Interaction volume radius: 5 \u00c5
Interaction volume height: 15 \u00c5
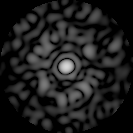
Disorder parameter: 0.8209